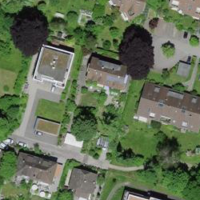
EUNIS habitat code: 55
Species observed at this site:
Sorbus aucuparia